Question: I was writing C# code in winforms. In winForms using this menu (in the picture) I make center several buttons. But I can not find out any way to make center some elements horizontally in WPF.

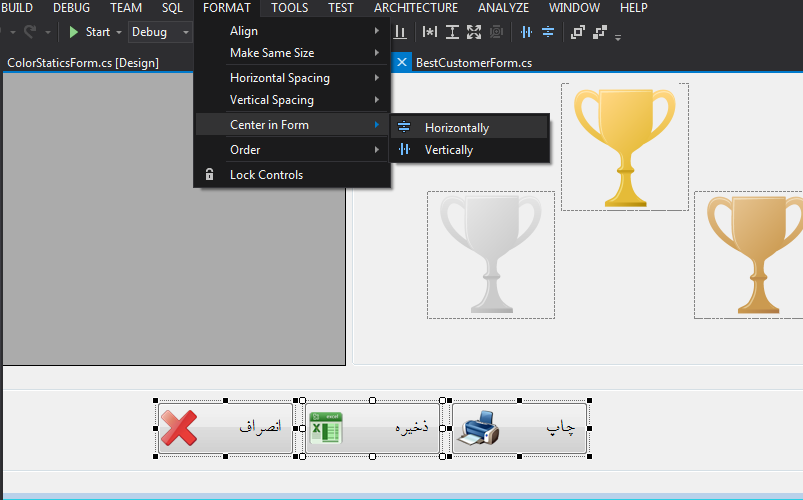
Answer: Use the HorizontalAlignment property. For example:
'''
<StackPanel Orientation="Horizontal" Height="50" HorizontalAlignment="Center">
<Button Width="50" Margin="5"></Button>
<Button Width="50" Margin="5"></Button>
<Button Width="50" Margin="5"></Button>
<Button Width="50" Margin="5"></Button>
</StackPanel>
'''